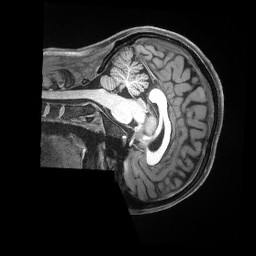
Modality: T1w
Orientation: sagittal
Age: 23
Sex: female
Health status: ill
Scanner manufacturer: siemens
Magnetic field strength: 3 T
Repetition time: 2.5 s
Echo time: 0.00181 s